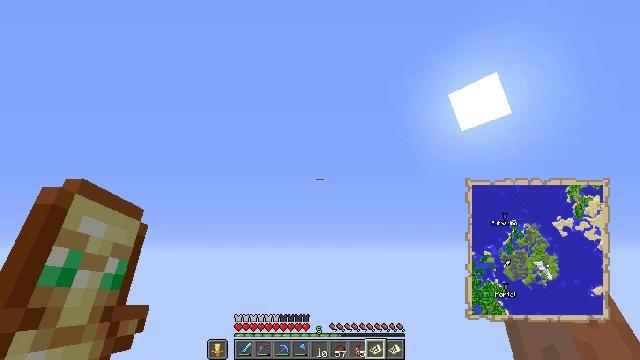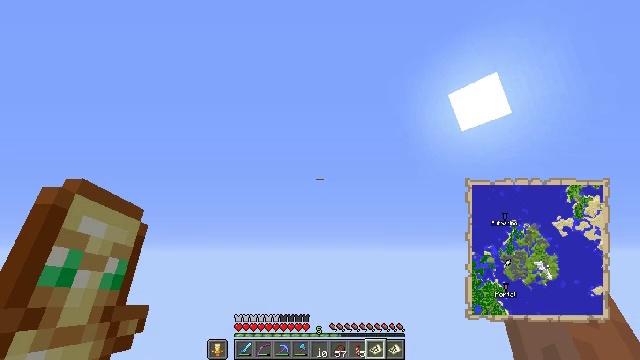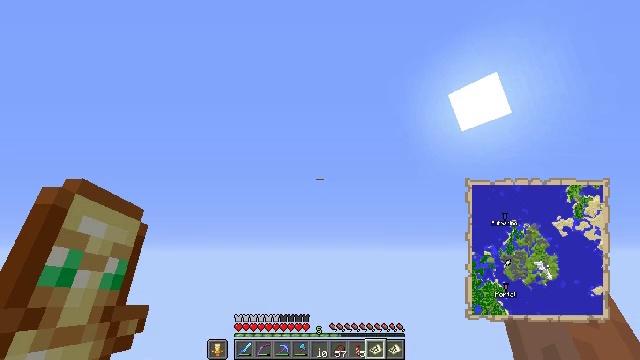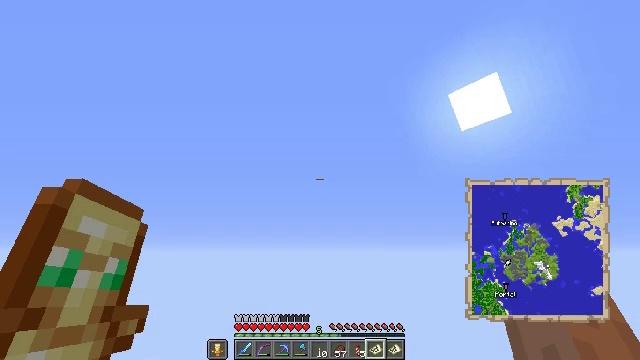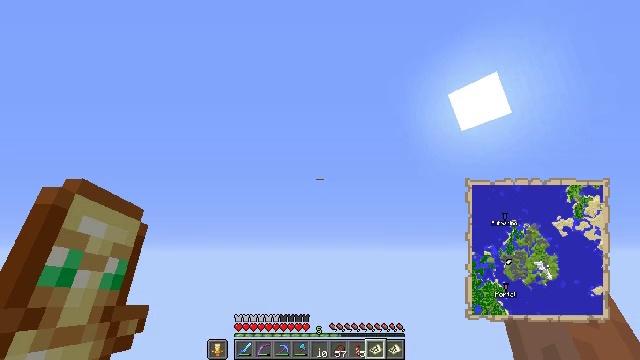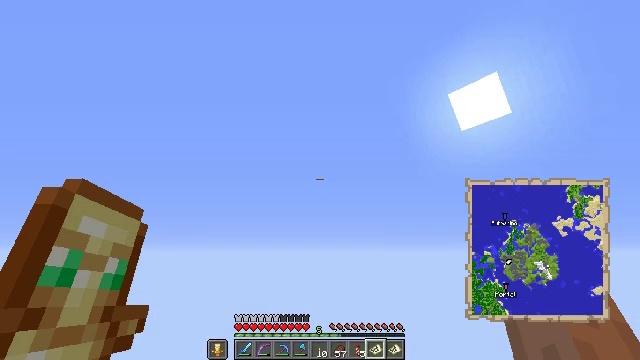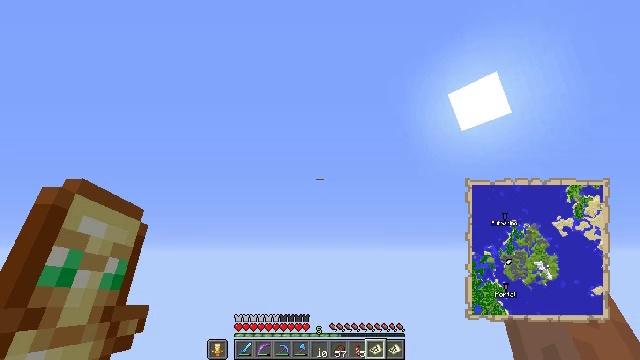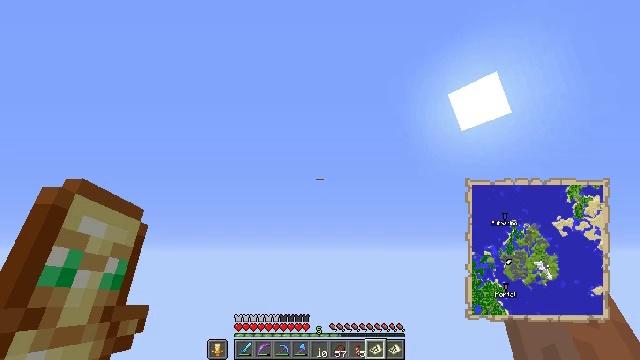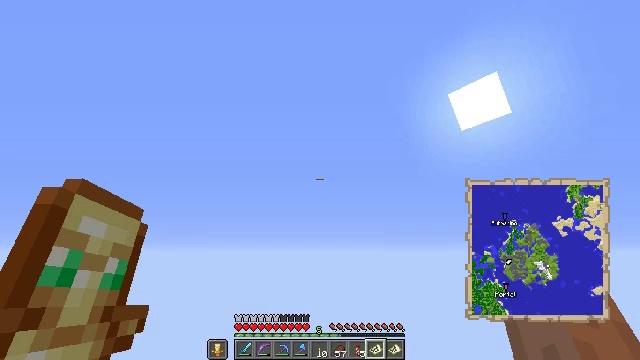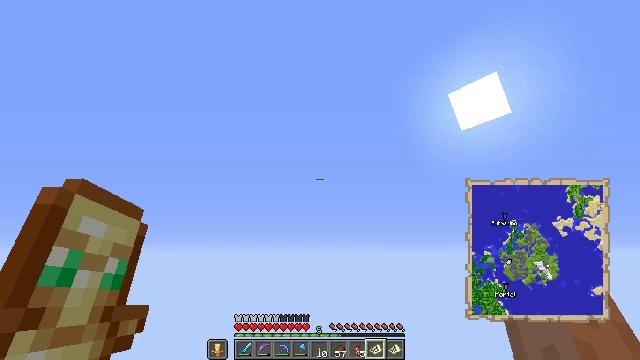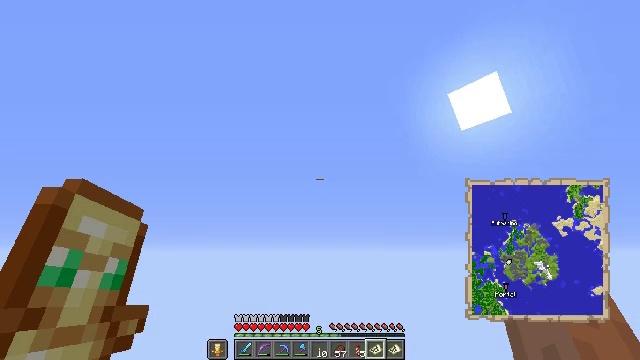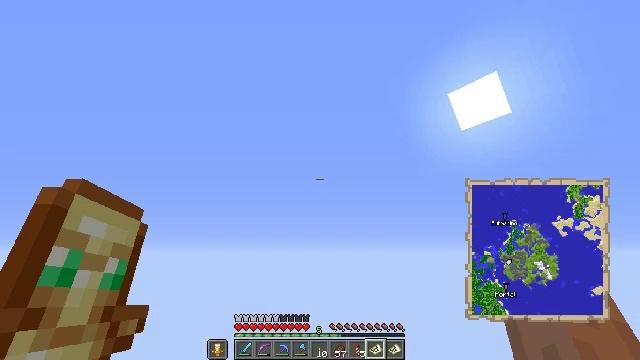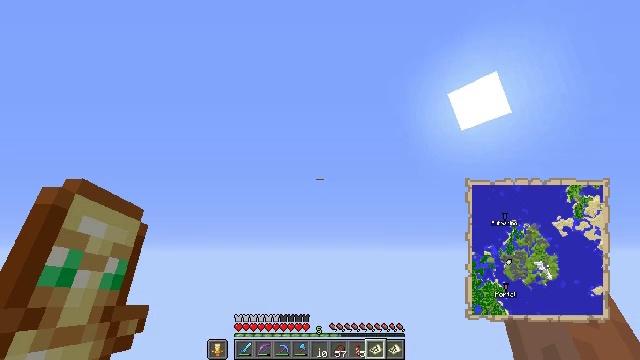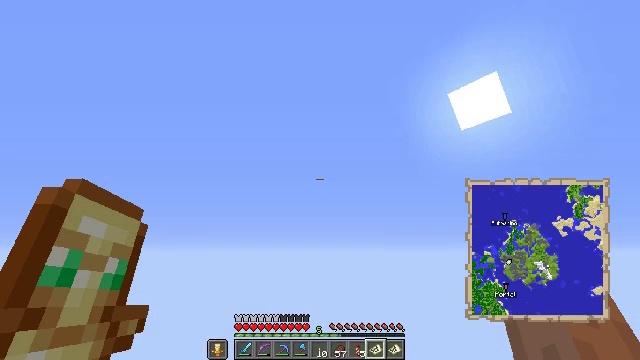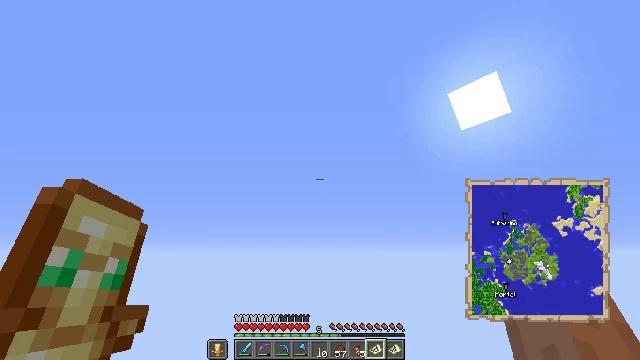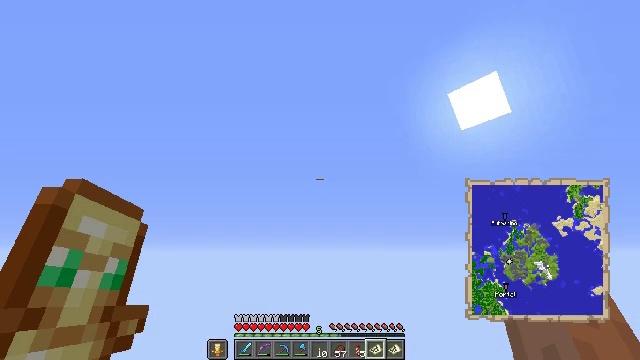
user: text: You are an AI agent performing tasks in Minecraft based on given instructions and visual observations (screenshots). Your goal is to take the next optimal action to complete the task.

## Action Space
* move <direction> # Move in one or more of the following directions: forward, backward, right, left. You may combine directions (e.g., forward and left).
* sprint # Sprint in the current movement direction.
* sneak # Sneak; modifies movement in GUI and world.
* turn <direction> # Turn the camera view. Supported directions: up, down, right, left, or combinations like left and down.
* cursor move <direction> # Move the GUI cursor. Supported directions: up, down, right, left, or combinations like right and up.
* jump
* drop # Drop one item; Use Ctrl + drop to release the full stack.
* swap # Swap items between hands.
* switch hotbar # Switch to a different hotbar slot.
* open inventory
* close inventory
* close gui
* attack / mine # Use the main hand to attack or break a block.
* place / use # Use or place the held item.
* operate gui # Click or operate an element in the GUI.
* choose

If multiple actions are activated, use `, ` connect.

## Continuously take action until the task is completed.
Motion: motion action
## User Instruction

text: Attack the hay block to get hay.
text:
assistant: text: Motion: move forward
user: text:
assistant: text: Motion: move forward
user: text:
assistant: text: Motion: move forward
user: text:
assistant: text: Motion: move forward
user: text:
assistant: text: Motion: move forward
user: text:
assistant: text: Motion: move forward
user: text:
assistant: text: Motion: move forward
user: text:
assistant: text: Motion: move forward
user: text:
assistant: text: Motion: move forward
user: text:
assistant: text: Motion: move forward
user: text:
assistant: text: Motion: move forward
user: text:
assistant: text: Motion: move forward
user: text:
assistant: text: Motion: move forward
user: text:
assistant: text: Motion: move forward
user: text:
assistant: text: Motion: move forward
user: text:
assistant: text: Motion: move forward
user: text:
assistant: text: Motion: move forward
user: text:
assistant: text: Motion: move forward
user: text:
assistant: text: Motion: move forward
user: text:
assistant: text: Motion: move forward
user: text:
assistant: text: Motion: move forward
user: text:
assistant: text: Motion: move forward
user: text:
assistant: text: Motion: move forward
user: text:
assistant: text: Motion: move forward
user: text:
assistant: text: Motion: move forward
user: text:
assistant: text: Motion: move forward
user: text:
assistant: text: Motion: move forward
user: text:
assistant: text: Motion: move forward
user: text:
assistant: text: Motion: move forward
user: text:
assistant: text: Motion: move forward